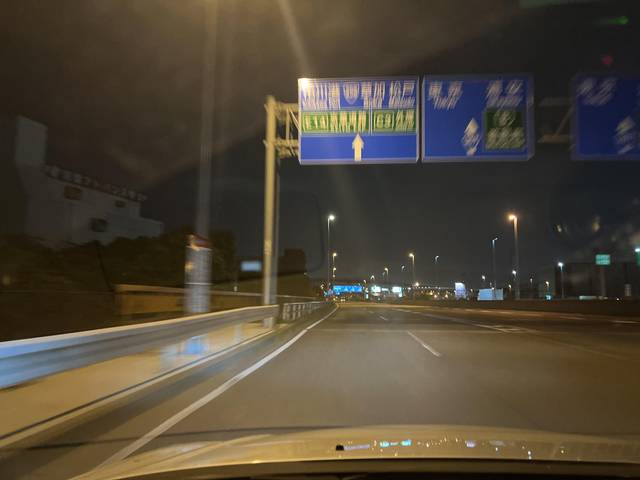
Region: Japan
Coordinates: 35.691, 139.954